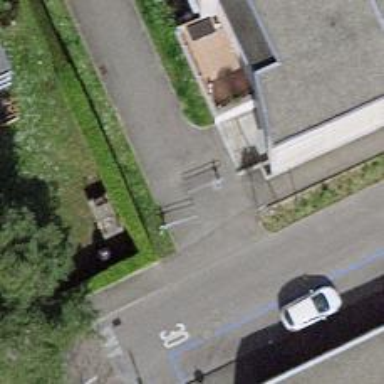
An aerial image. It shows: Pedestrian path with asphalt surface.